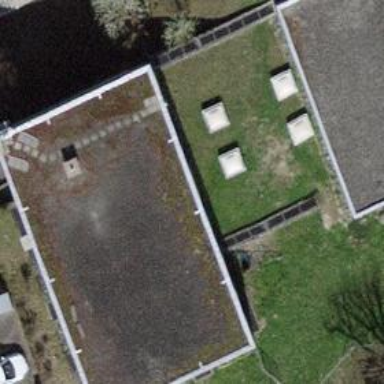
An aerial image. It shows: Commercial building.